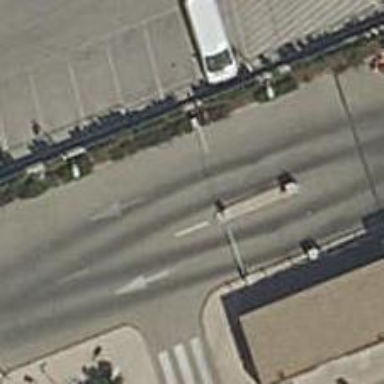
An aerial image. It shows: Lift gate barrier.